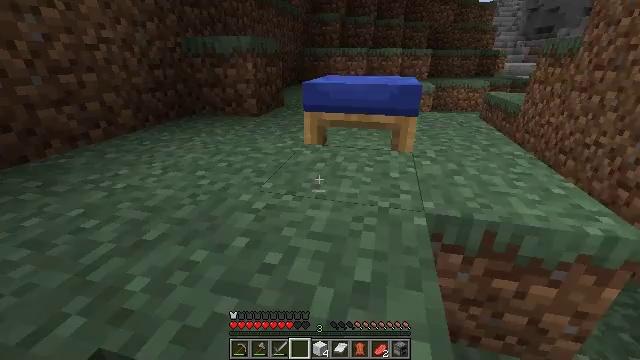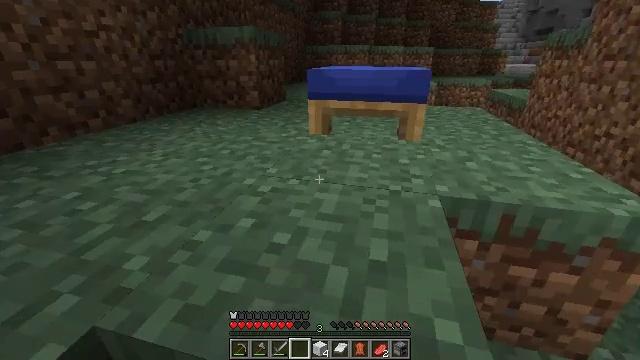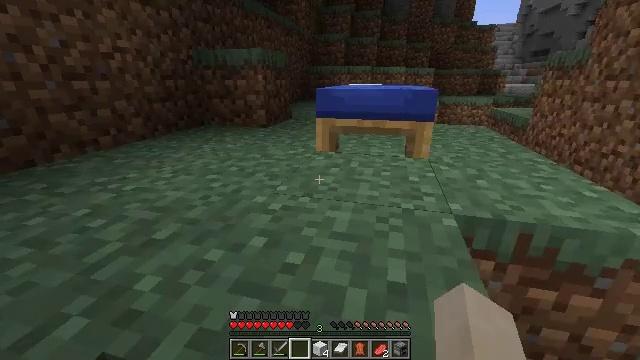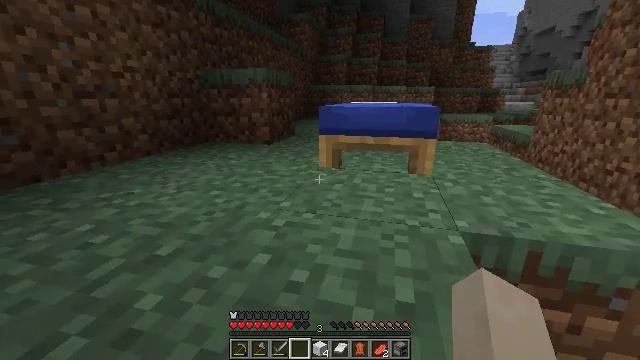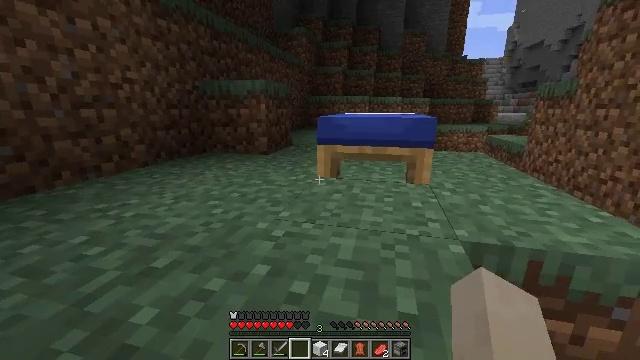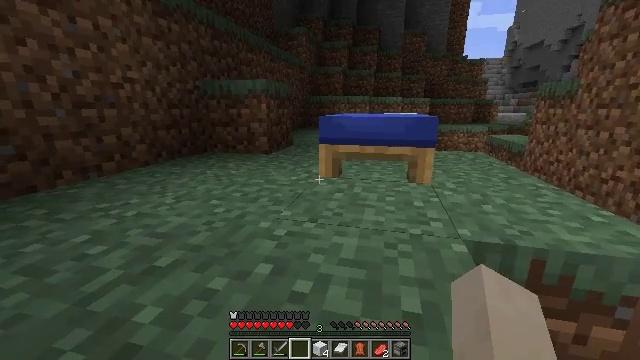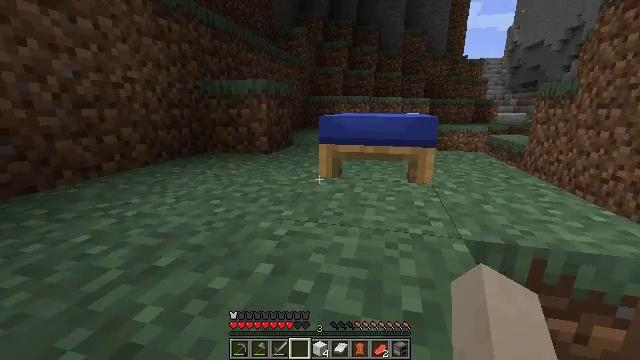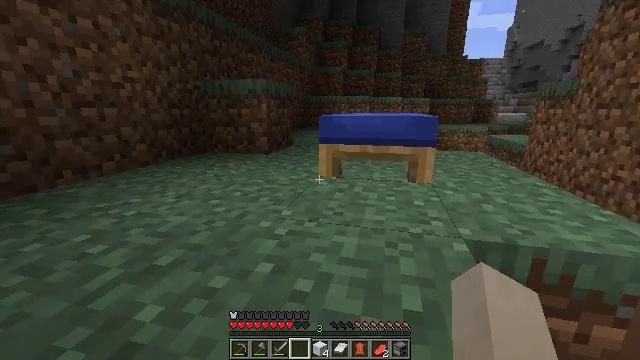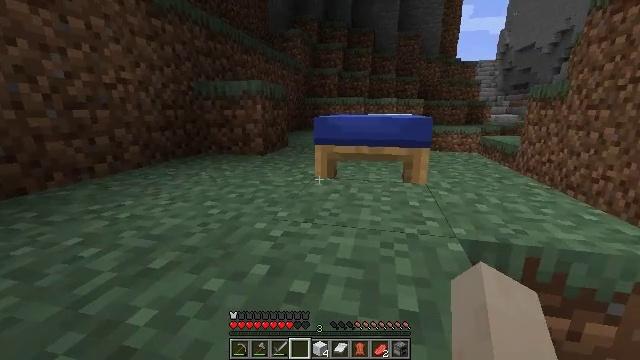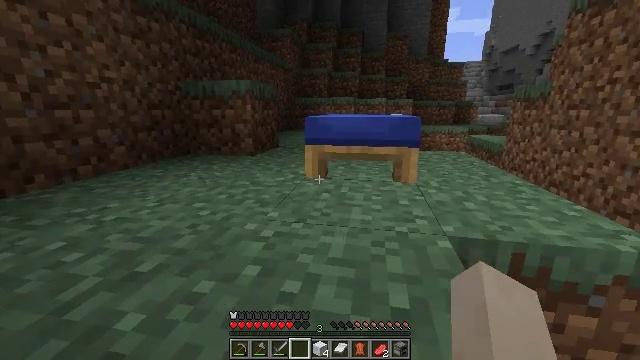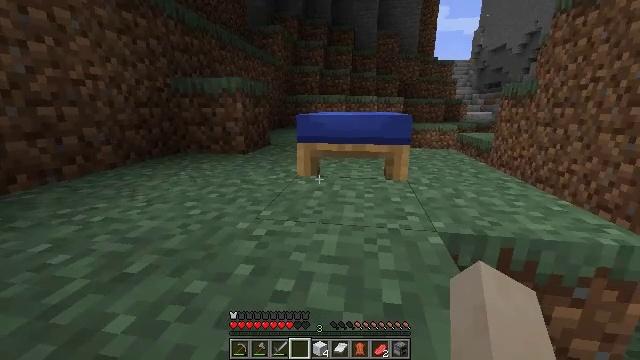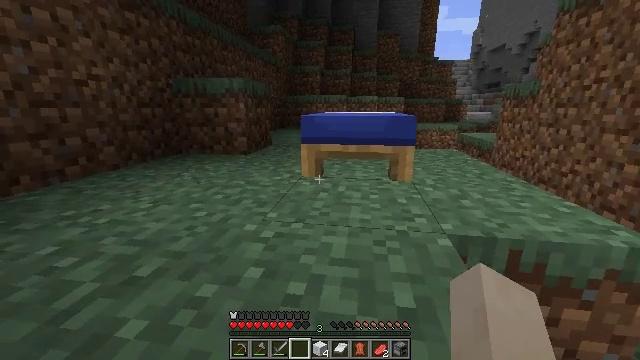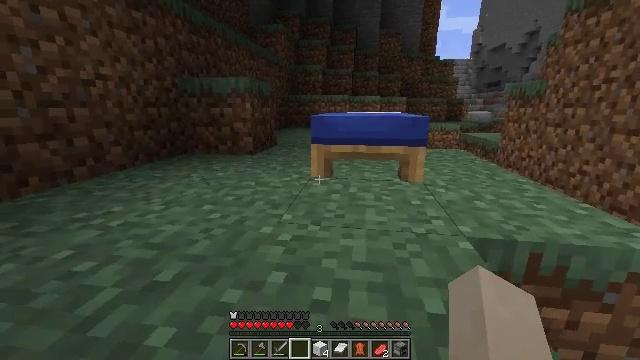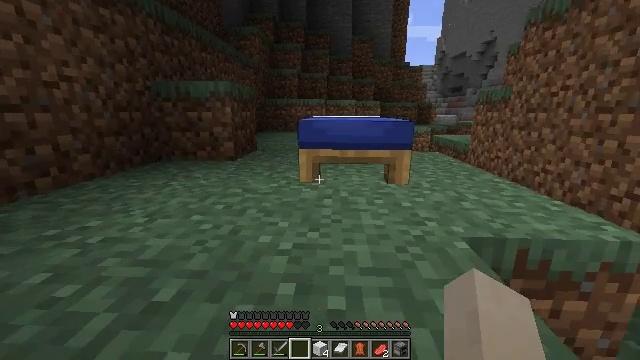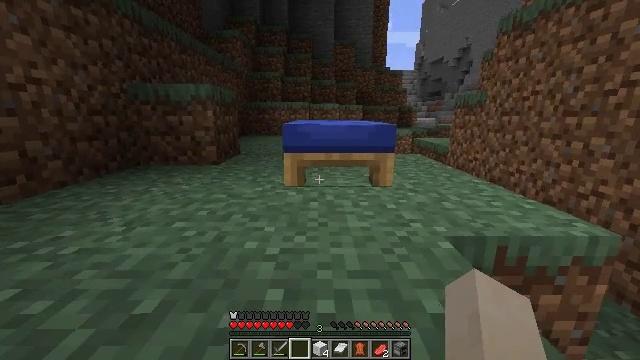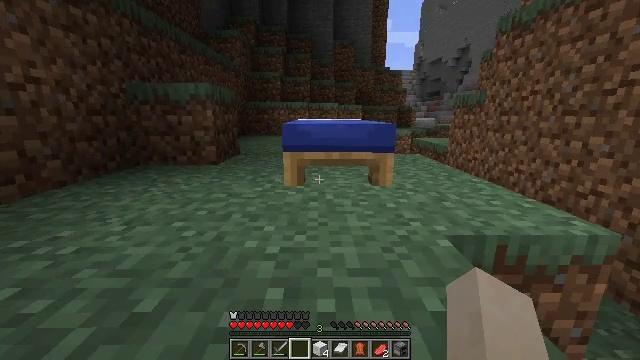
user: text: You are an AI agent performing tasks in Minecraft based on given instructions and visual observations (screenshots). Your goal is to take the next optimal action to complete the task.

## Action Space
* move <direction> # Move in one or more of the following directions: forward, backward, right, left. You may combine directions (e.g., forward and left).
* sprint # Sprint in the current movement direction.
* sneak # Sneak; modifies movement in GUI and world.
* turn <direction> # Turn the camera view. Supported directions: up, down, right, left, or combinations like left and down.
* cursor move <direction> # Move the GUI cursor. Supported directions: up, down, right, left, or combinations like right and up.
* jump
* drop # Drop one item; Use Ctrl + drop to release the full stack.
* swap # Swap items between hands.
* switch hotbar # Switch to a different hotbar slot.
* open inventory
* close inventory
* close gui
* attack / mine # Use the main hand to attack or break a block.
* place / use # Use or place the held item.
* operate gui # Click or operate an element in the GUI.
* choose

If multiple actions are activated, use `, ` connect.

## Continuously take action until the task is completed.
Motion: motion action
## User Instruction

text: Dismantle the blue bed.
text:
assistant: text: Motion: move forward
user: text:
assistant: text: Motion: turn up
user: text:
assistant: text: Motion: turn up
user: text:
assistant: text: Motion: turn up
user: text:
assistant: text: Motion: no_op
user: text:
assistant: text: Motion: no_op
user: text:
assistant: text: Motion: no_op
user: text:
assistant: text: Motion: turn right
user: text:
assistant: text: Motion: turn right
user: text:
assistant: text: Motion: move forward, turn right
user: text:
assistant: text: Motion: move forward and move left, use / place
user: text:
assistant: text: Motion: move forward and move left, use / place
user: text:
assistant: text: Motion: move forward and move left, turn right, use / place
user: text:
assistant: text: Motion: move forward, turn right
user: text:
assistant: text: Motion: move forward
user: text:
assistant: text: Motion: move forward
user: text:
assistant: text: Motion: move forward
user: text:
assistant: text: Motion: move forward
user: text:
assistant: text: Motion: move forward
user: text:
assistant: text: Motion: move forward, use / place
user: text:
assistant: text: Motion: move forward, use / place
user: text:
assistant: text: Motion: move forward, use / place, jump
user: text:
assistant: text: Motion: move forward, jump
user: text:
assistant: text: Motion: move forward, jump
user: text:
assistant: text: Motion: move forward, jump
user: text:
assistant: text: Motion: move forward and move right
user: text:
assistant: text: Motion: move forward and move right
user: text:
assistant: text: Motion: move forward and move right
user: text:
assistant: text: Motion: move forward and move right
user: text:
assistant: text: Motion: move forward and move right, turn left